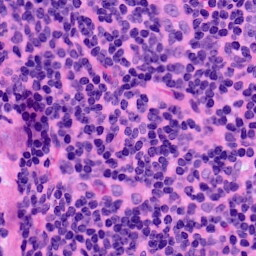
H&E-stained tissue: LymphNode